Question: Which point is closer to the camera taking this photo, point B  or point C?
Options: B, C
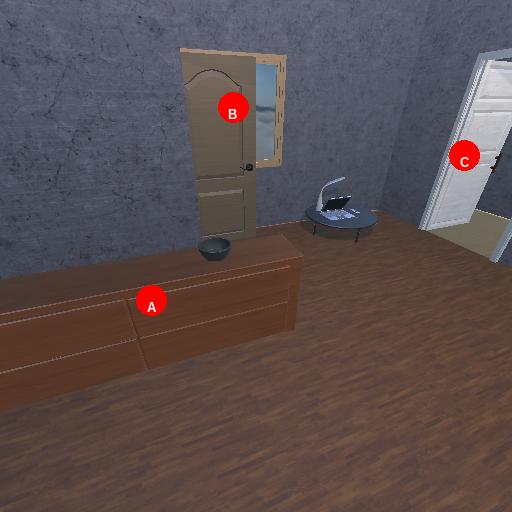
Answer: B